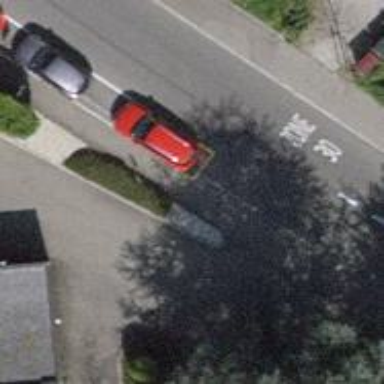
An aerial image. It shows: Car-sharing service available at this location.